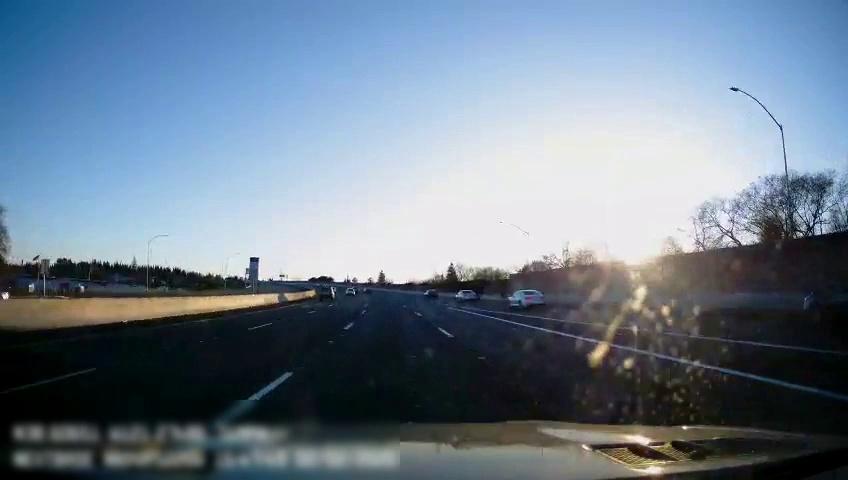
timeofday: Day
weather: Sunny
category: Drivable Space
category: Vehicles | Car
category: Vehicles | SUV
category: Vehicles | SUV
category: Vehicles | Car
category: Vehicles | Car
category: Vehicles | Car
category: Vehicles | SUV
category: Lanes | Alternate Lane
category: Lanes | Alternate Lane
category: Lanes | Current Lane
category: Lanes | Current Lane
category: Lanes | Alternate Lane
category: Lanes | Alternate Lane
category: Traffic | Signs